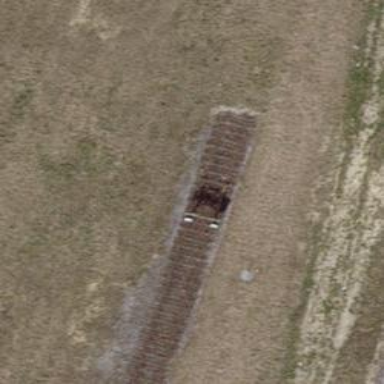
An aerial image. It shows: Railway buffer stop.